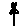
Label: flower